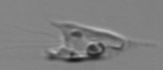
Label: Chrysochromulina_lanceolata